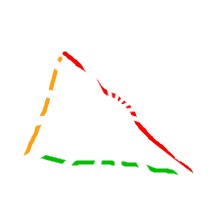
Shape: triangle